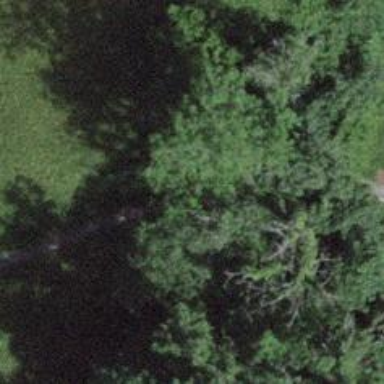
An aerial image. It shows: Path leading to bridge.